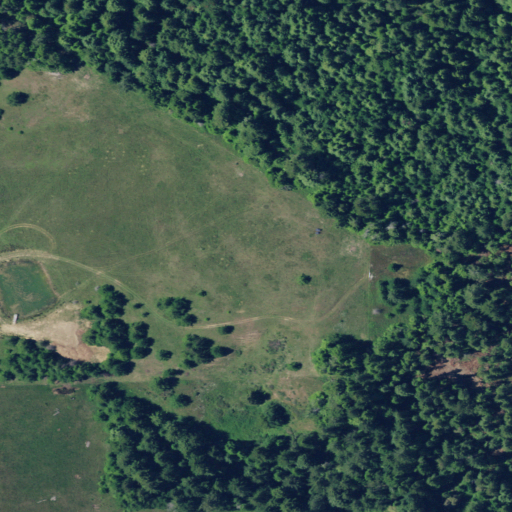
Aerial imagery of mountain in California named Bald Hill containing evergreen forest, grassland, shrub, open development, and woody wetlands